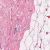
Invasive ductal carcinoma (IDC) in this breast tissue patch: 0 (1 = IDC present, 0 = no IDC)